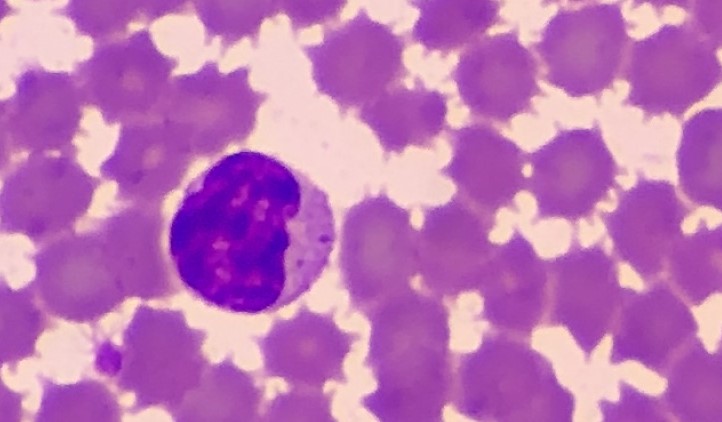
White blood cell type: Lymphocyte